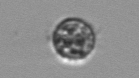
Label: coccolithophorid